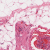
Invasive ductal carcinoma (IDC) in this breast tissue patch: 0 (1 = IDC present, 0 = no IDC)